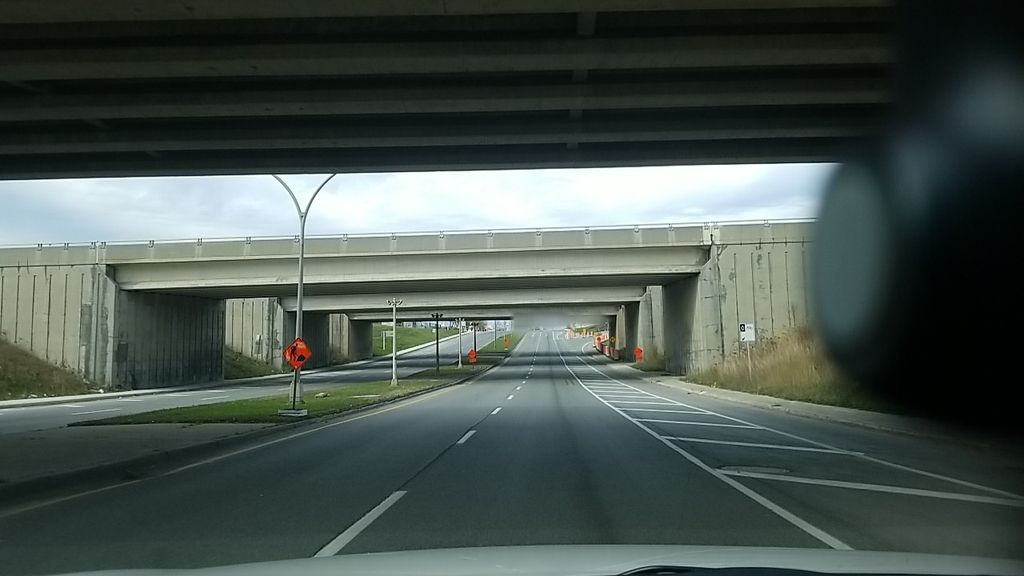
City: montreal